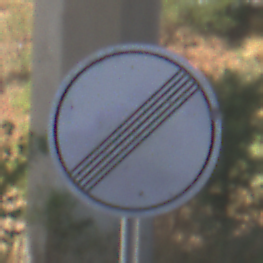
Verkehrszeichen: EndeSaemtlicherBegrenzungen
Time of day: Midday
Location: Roofed (Underpass)
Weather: Clear
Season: NotSpecified
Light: Natural